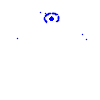
Particle: pion